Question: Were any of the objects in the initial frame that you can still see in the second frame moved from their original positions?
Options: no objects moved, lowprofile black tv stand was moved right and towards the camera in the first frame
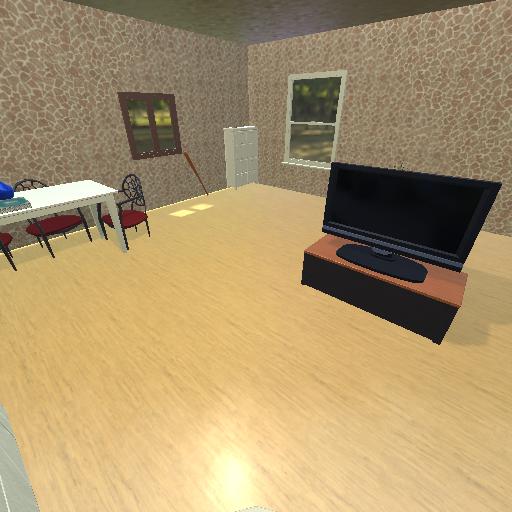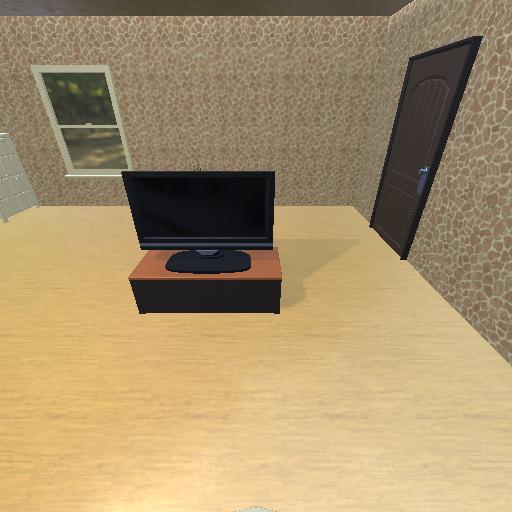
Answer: no objects moved